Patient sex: M
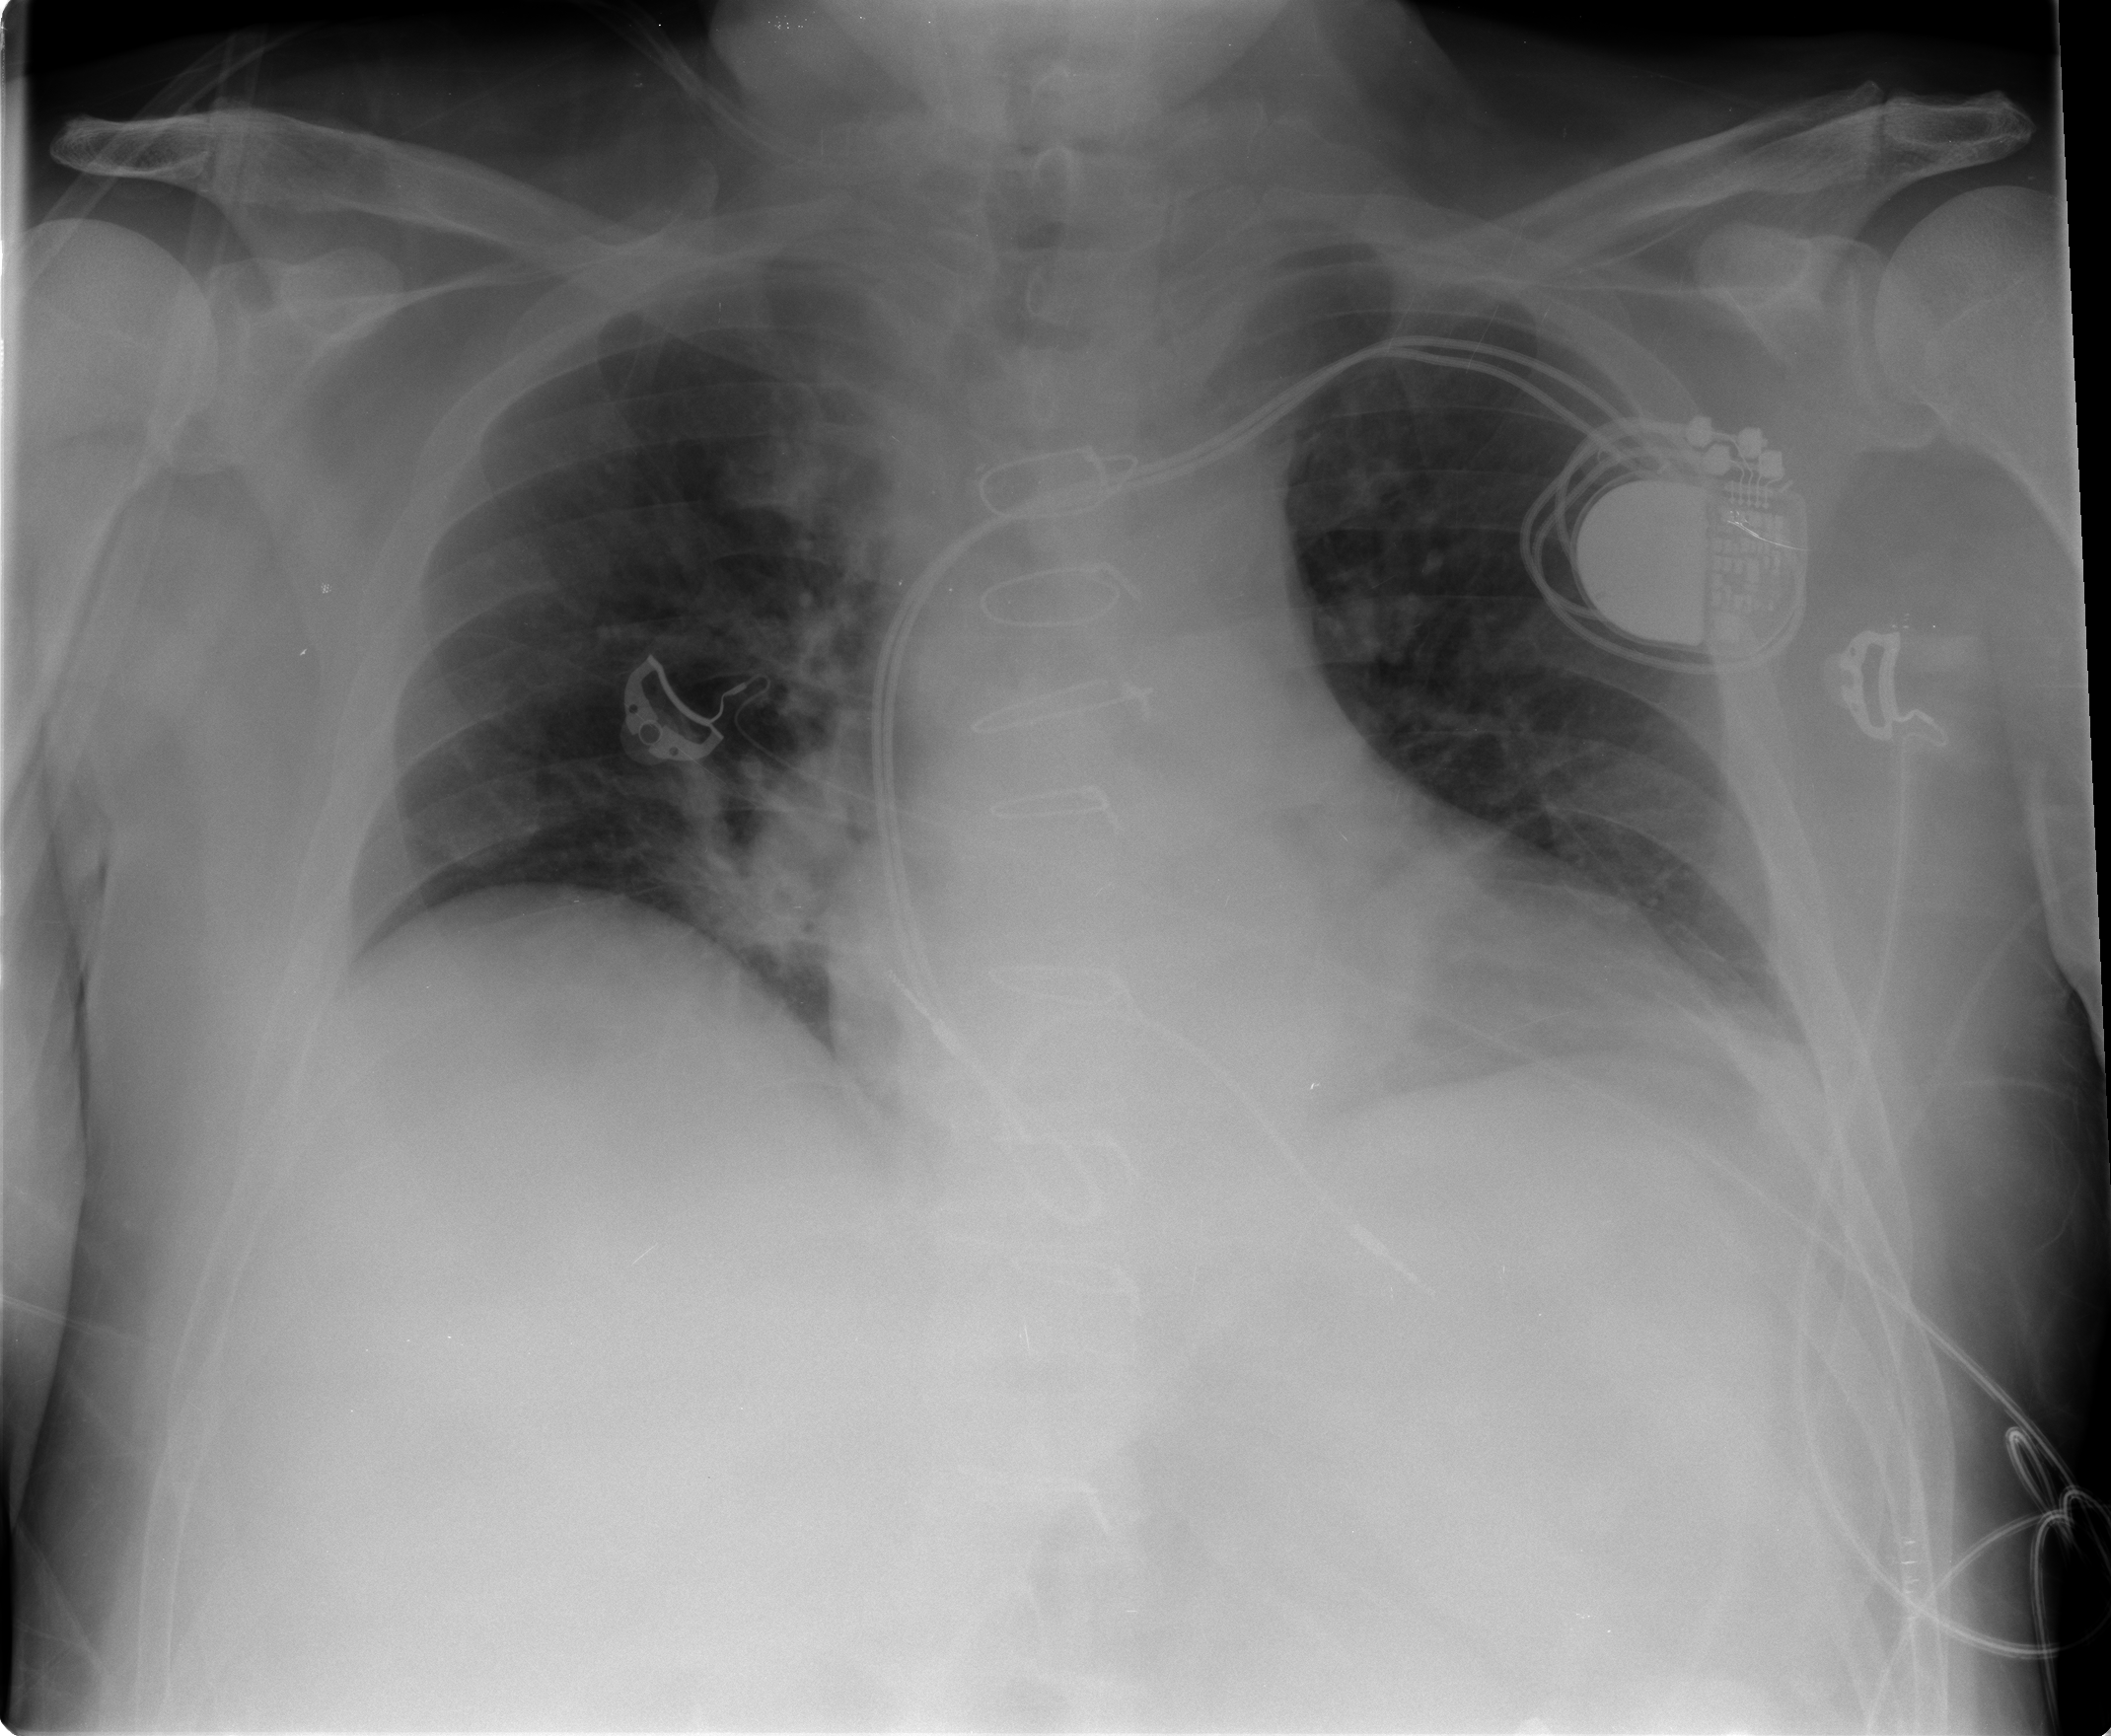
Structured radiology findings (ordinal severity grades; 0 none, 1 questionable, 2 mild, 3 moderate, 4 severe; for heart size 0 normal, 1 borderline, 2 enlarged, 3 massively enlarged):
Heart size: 1
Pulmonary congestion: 0
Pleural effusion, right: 0
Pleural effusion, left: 0
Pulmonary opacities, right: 1
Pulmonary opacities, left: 0
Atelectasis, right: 2
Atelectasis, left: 2